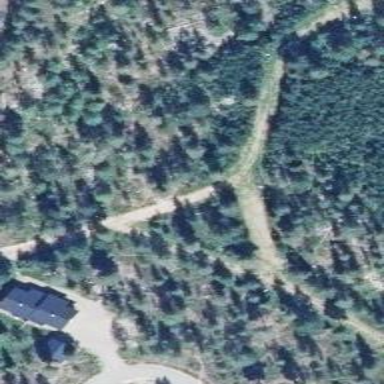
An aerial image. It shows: Nordic path groomed for classic and skating techniques.